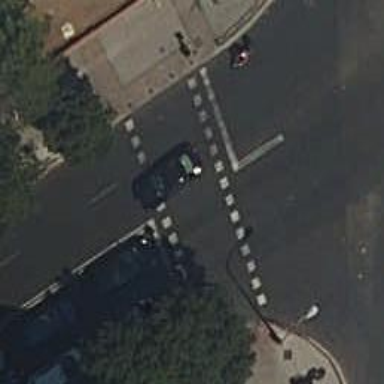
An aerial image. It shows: Traffic signals at road crossing.